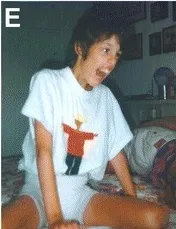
13 years Note the long face, anteverted nares, hypertelorism, open-tended mouth and myopatic face.
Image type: medical_photograph (skin_photograph)